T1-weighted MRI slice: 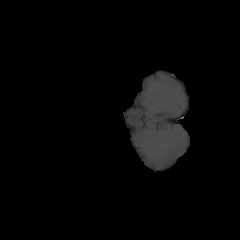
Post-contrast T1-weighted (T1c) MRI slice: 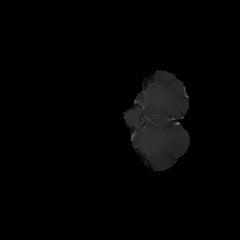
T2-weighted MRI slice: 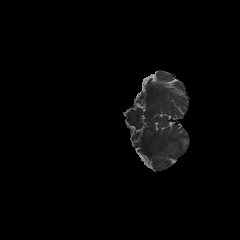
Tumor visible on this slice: no